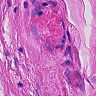
Metastatic tissue present: no